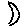
Label: moon